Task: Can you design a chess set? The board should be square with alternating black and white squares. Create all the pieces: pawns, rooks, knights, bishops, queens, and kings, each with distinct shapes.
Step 5258:
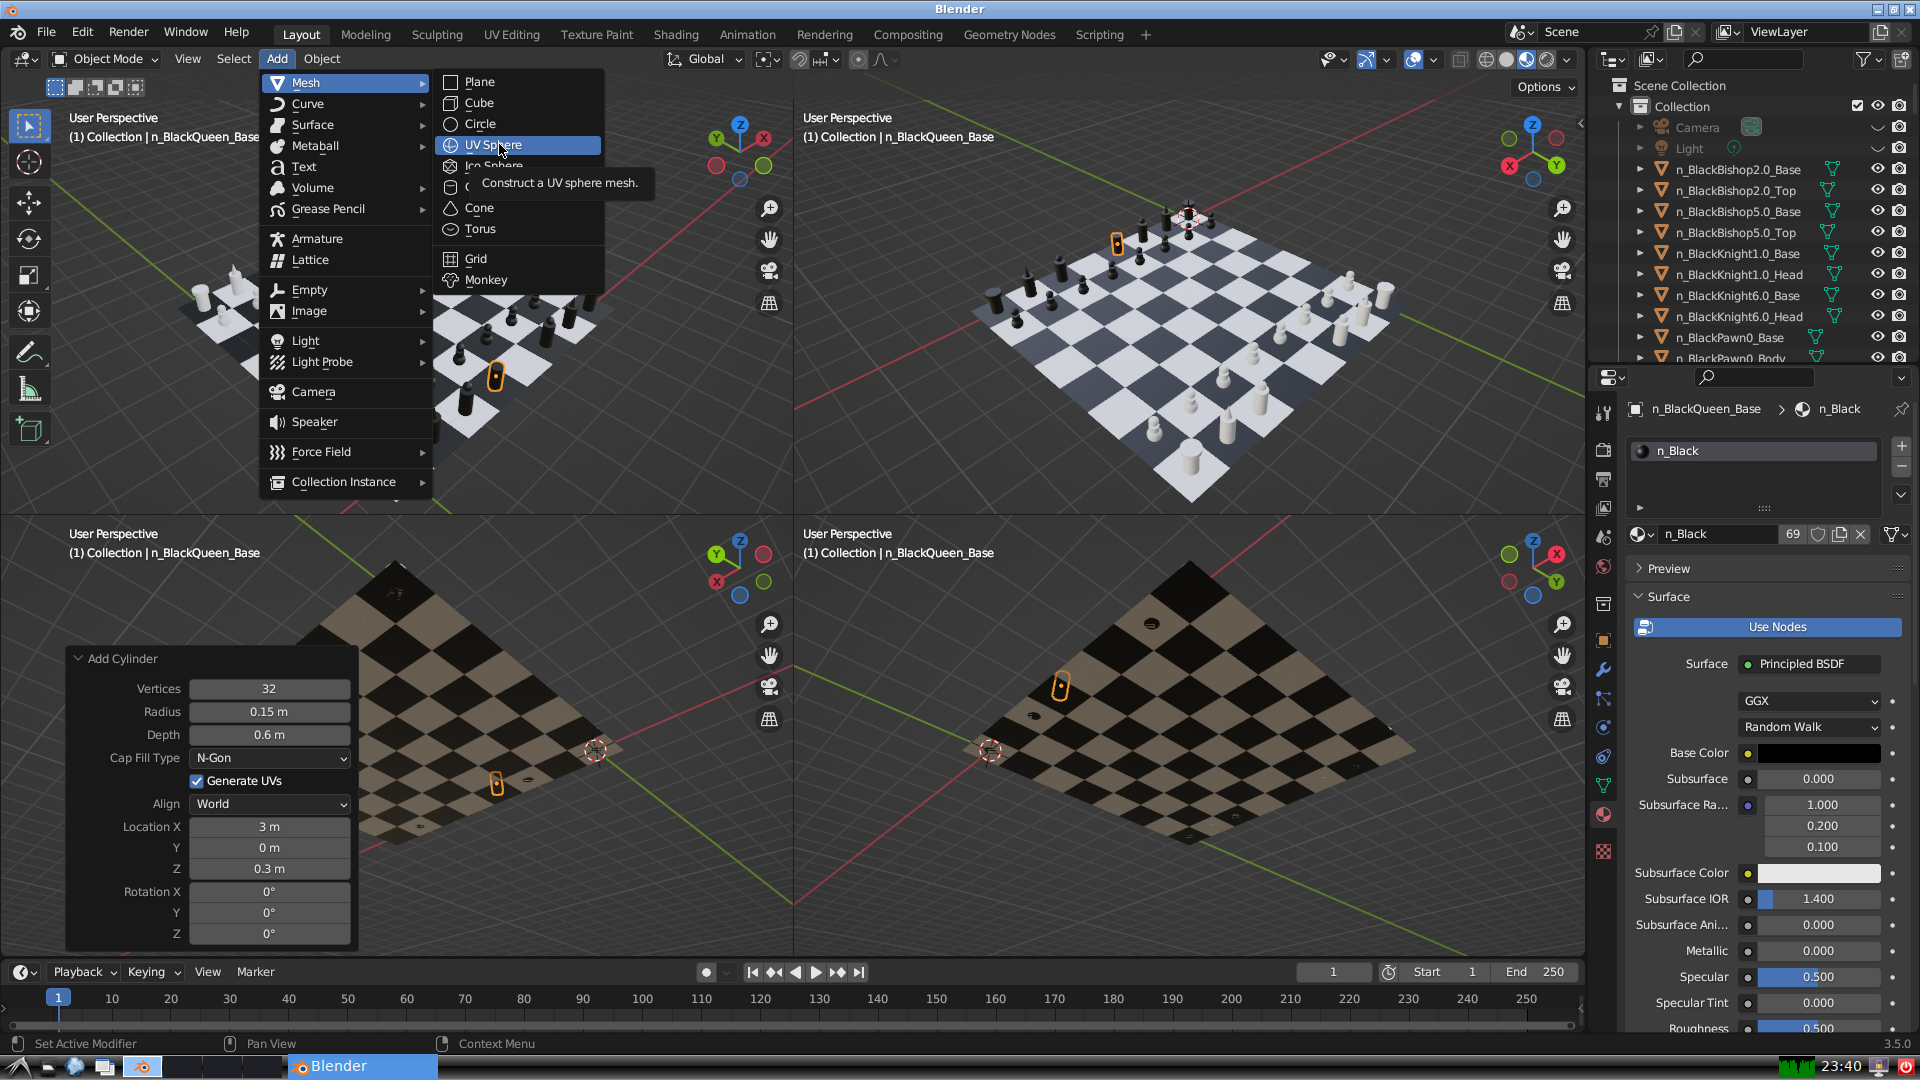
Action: click: no